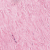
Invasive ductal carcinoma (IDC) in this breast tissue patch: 0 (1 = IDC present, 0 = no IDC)